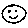
Label: smiley face